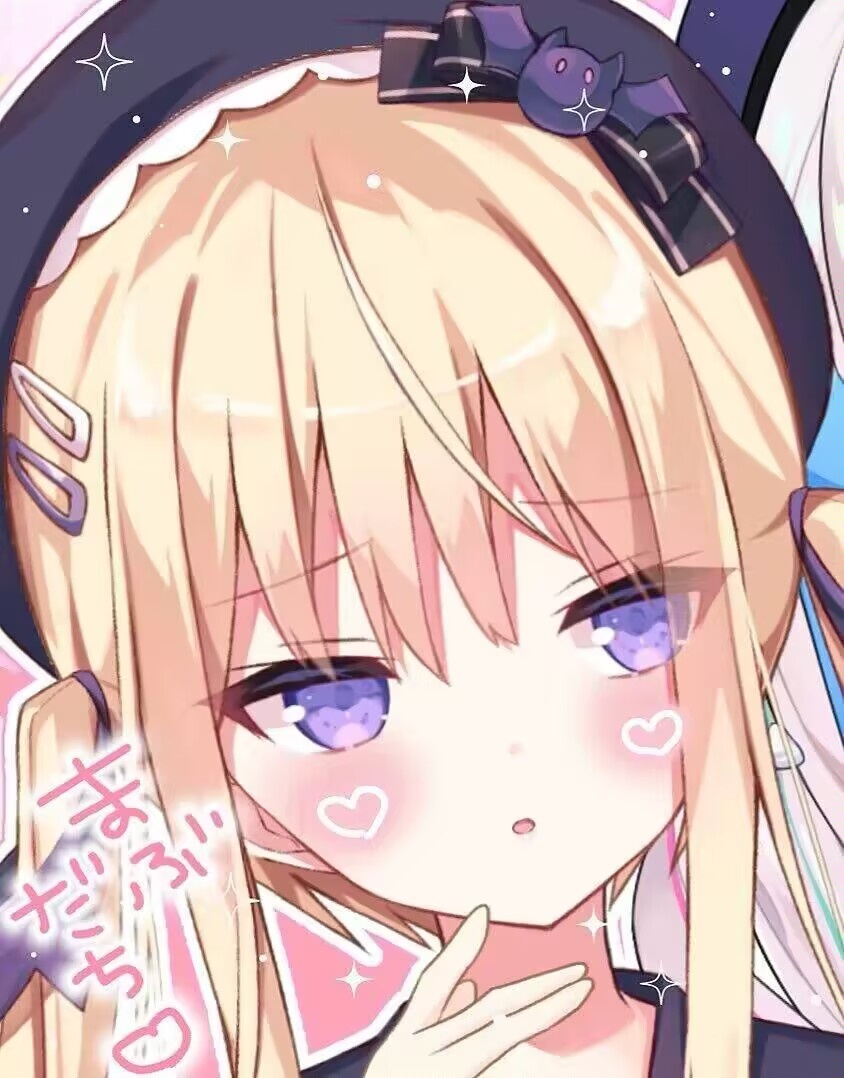
Label: anime